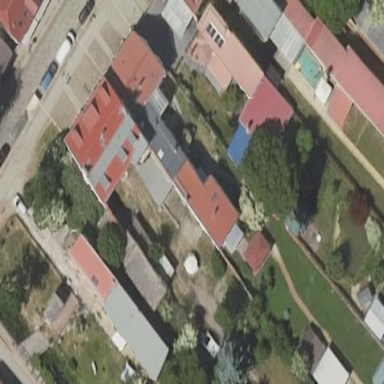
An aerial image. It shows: Shed.